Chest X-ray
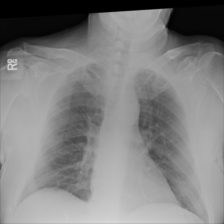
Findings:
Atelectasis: negative
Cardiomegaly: negative
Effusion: negative
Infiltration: negative
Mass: negative
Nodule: negative
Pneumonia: negative
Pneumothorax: negative
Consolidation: negative
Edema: negative
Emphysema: negative
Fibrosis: negative
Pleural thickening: negative
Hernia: negative